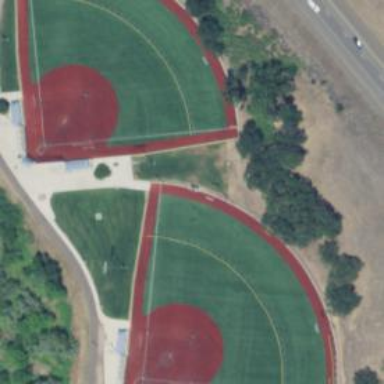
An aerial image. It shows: Softball pitch with artificial turf surface.